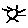
Label: sun